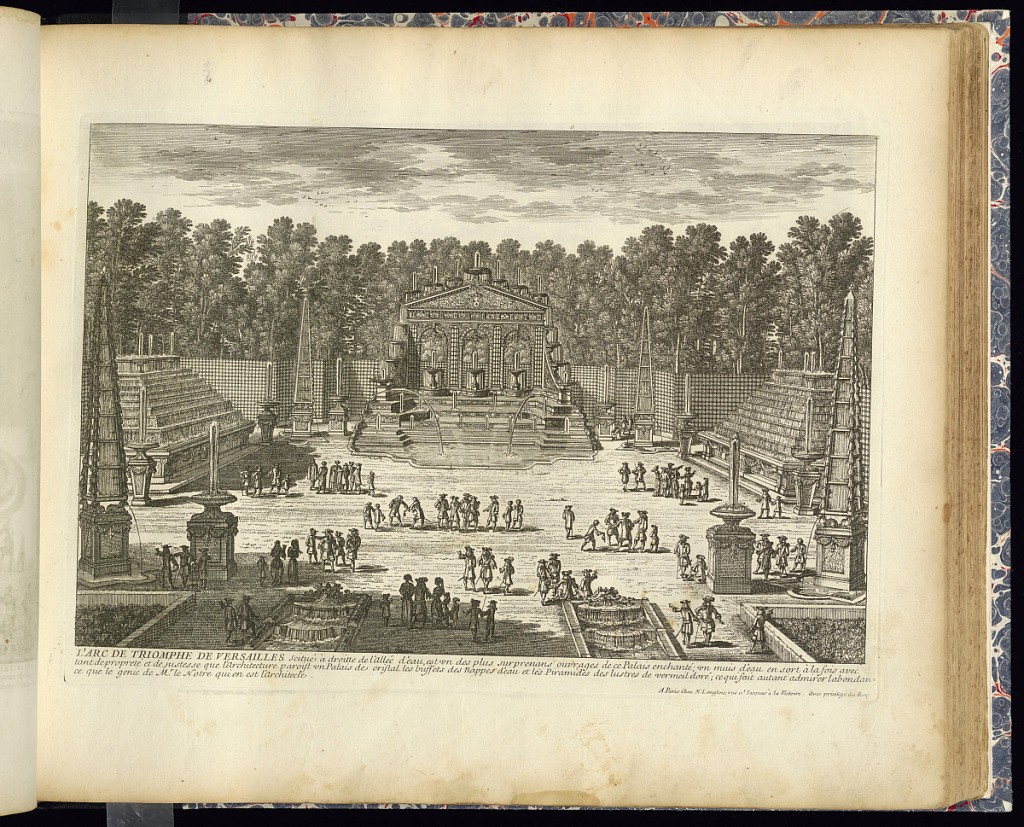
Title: L’ARC DE TRIOMPHE DE VERSAILLES
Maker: Adam Perelle, French, 1638 – 1695
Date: ca. 1680–1703
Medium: Etching on laid paper
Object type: Print
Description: A view of a water display within the gardens of Versailles, named the Arc de Triomphe with a trellis temple façade featuring arches, a pediment and cascading fountains and small basins on different levels, a buffet and pyramid of fountains. Flanking on either side there are two large, tiered cascading fountains. Throughout smaller jets of water from fountain basins on plinths and large obelisk fountains with water streaming into basins below. In the foreground there are rectangular basins with cascading water. The whole is framed by trellis/ lattice walls and trees. Figures (courtiers). The plate is titled with a description below.